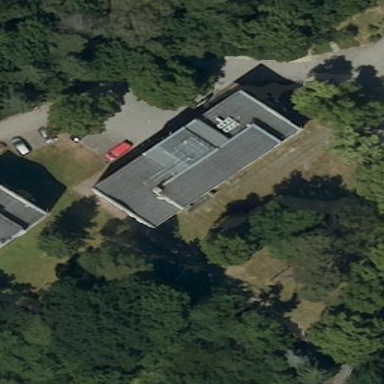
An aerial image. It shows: Government office building.